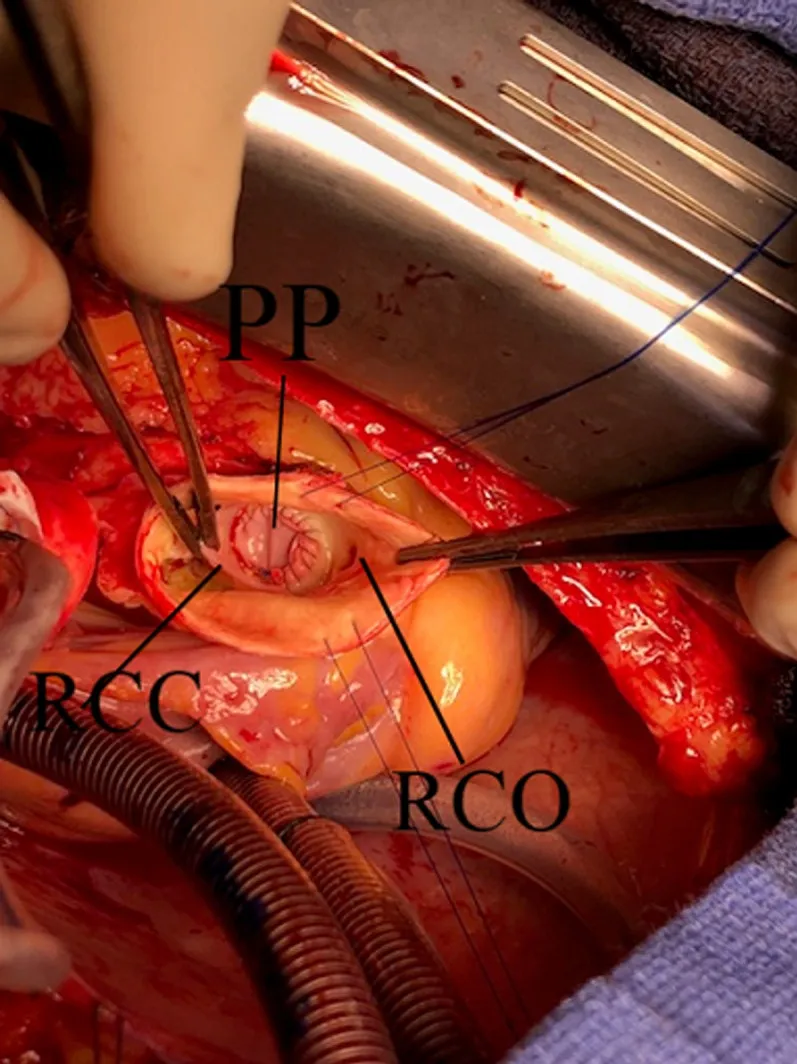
surgical view showing the final result after pericardial patch repair.
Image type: medical_photograph (other_medical_photograph)